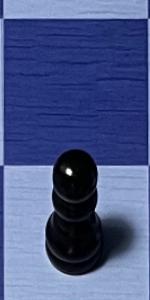
Label: Pawn_Black